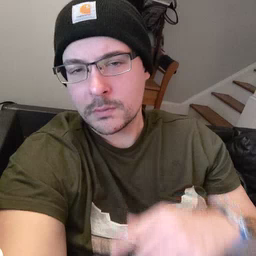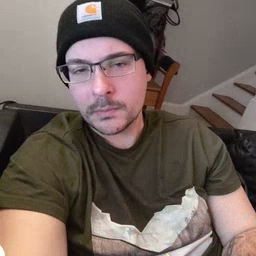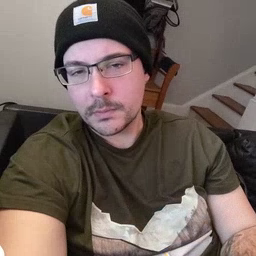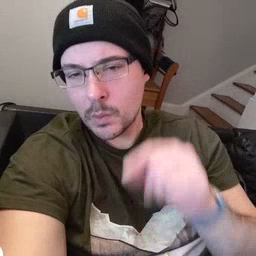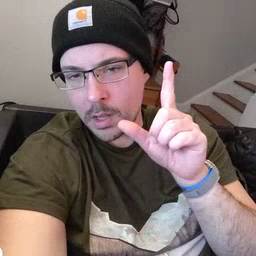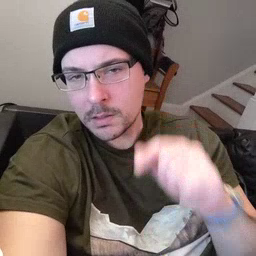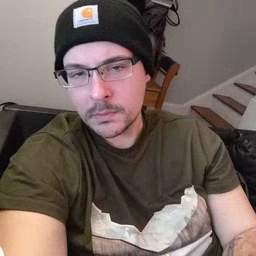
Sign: wake